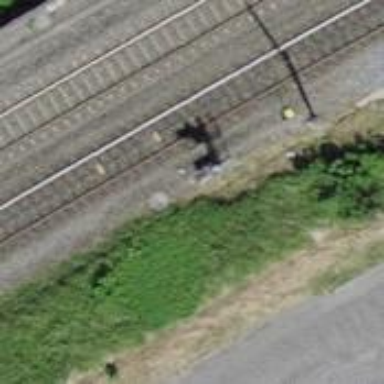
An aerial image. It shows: Railway signal.